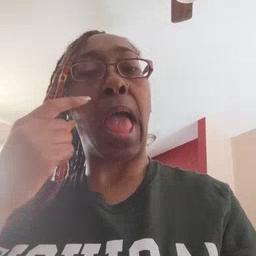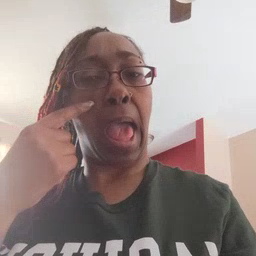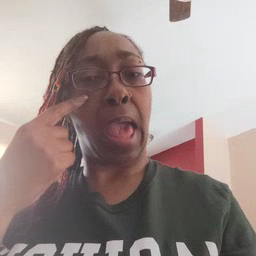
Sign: eye